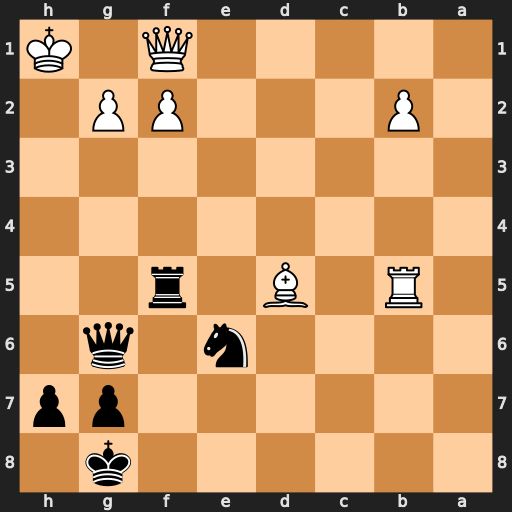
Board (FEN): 6k1/6pp/4n1q1/1R1B1r2/8/8/1P3PP1/5Q1K
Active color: b
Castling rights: -
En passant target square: -
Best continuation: Qh5+ Kg1 Rxd5 Rxd5 Qxd5